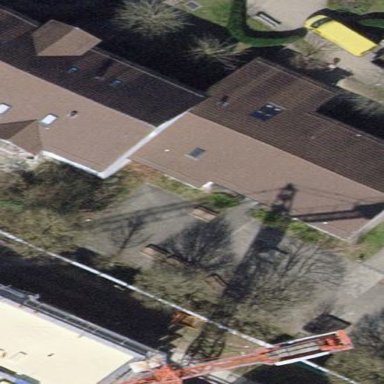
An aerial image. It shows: Kindergarten building.